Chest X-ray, AP view. Patient: 50 years old, sex M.
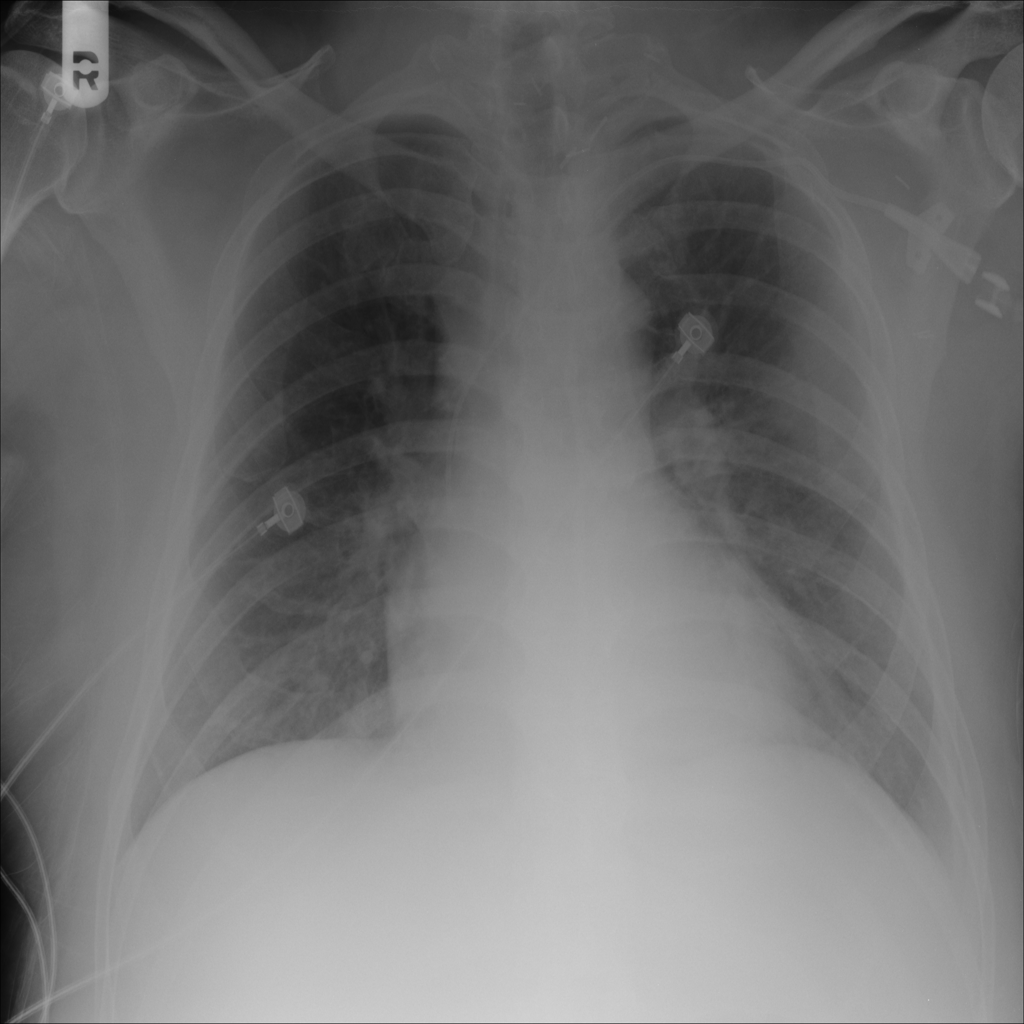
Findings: Consolidation, Mass